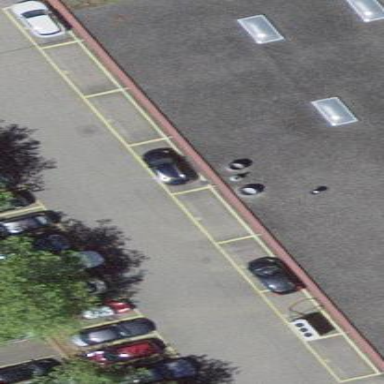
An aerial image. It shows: Street side parking spaces with parallel orientation.